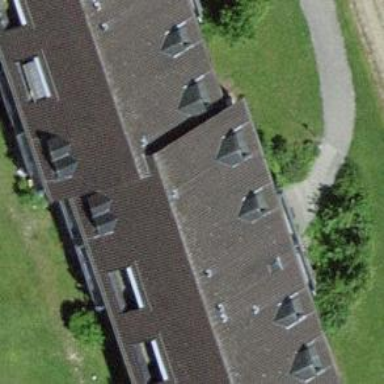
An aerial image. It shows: Gabled roof on building that houses apartments.